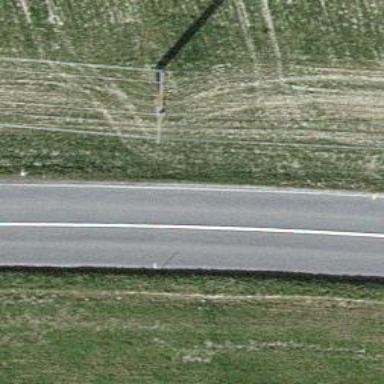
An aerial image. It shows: Secondary road.